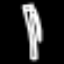
Label: pencil